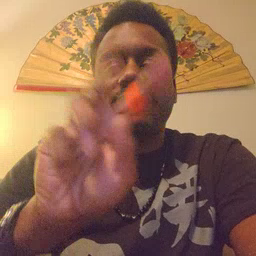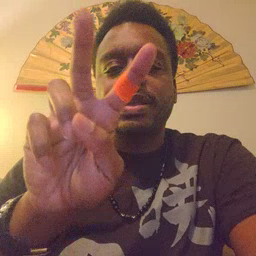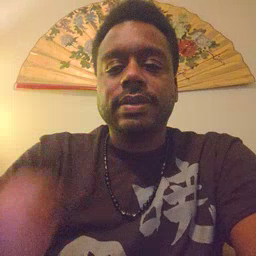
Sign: TV